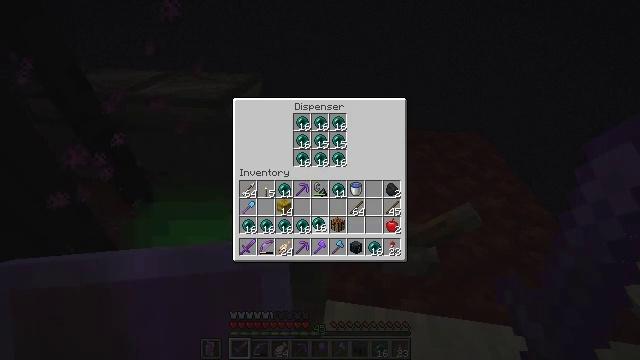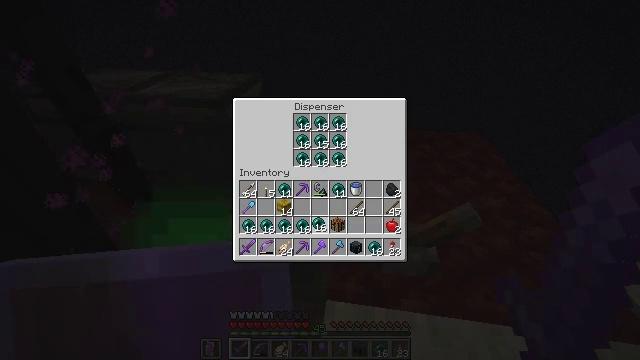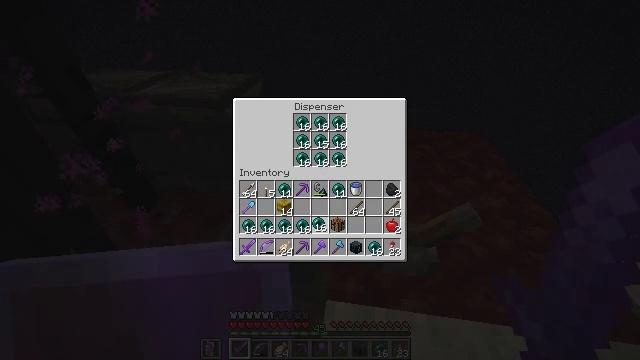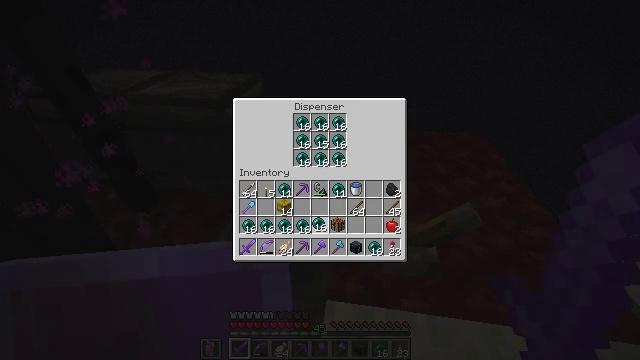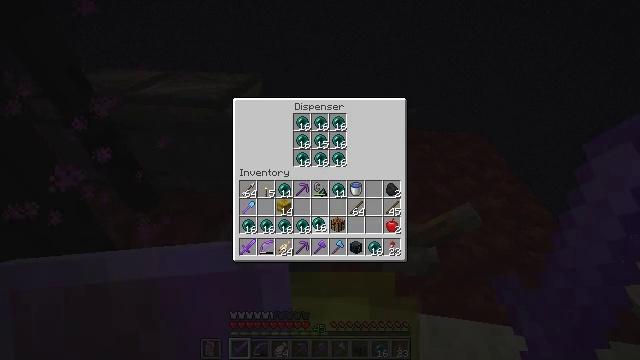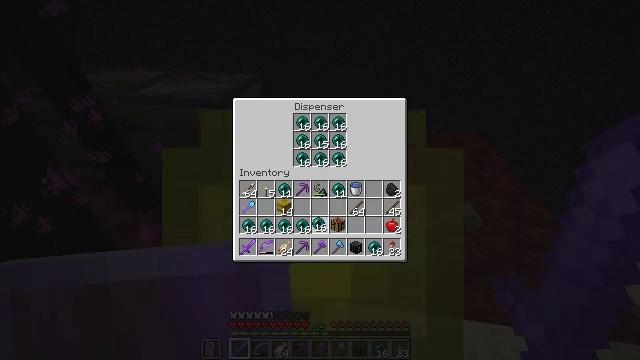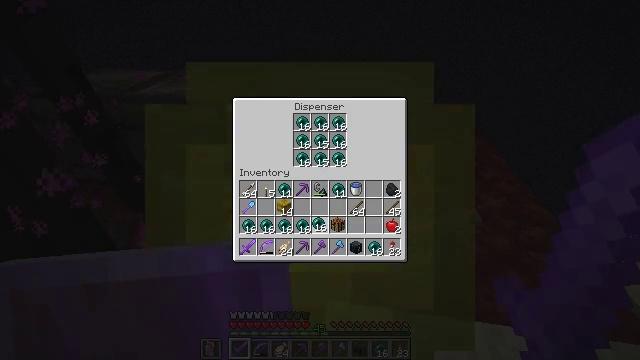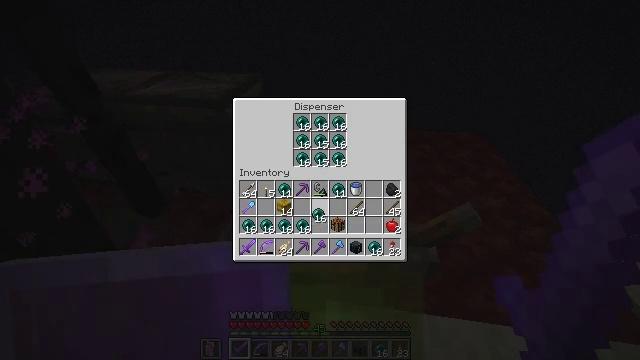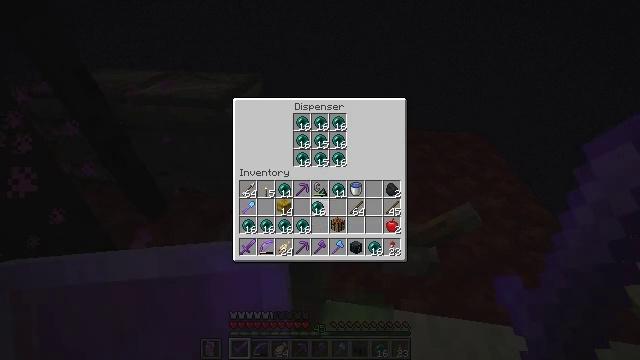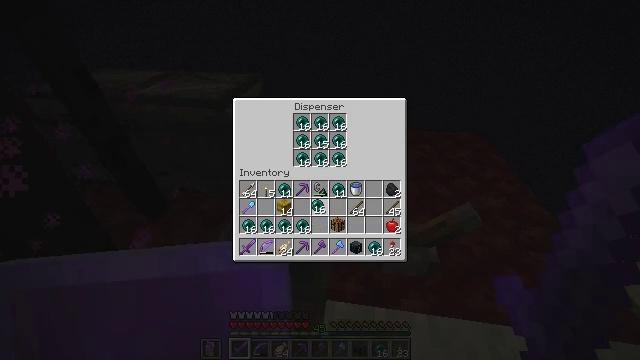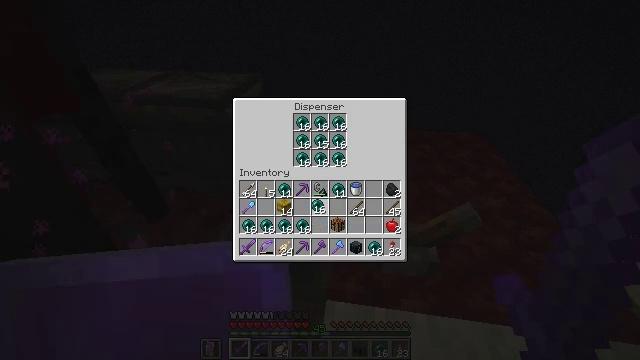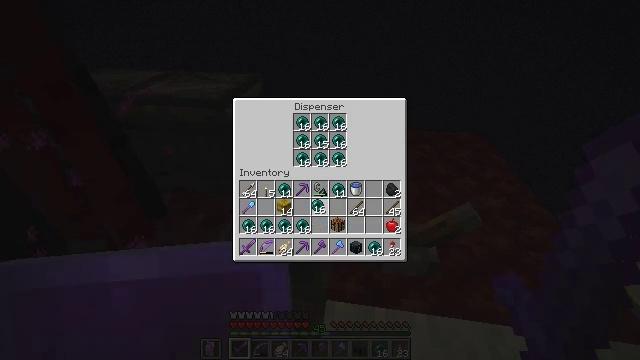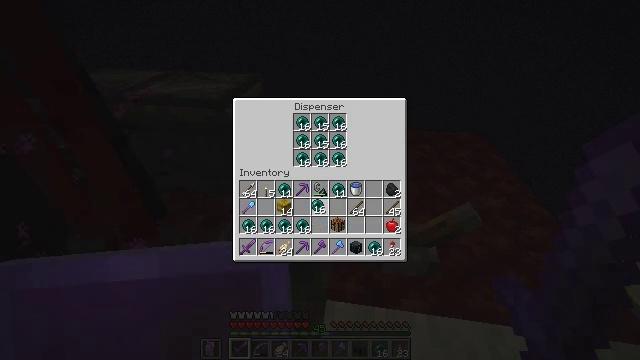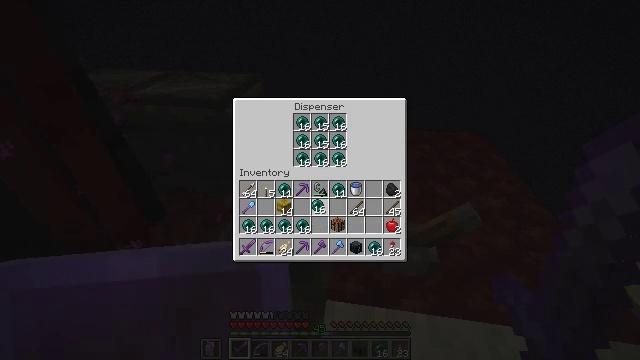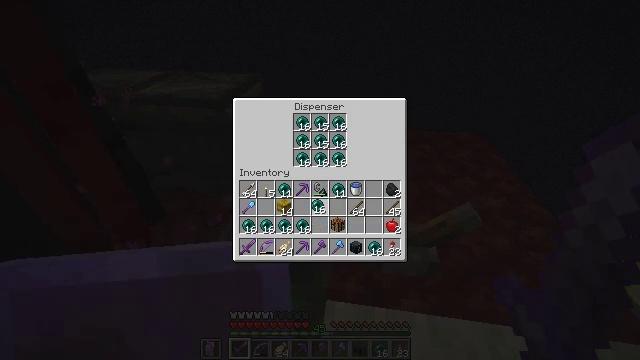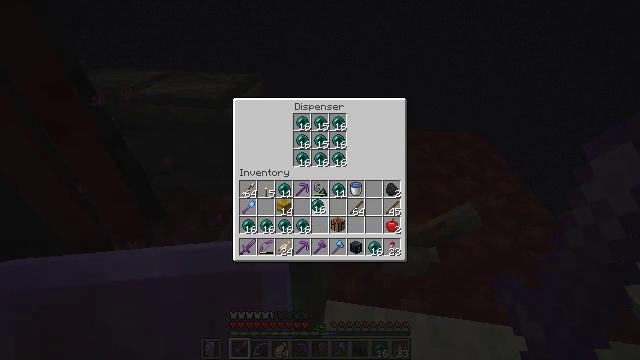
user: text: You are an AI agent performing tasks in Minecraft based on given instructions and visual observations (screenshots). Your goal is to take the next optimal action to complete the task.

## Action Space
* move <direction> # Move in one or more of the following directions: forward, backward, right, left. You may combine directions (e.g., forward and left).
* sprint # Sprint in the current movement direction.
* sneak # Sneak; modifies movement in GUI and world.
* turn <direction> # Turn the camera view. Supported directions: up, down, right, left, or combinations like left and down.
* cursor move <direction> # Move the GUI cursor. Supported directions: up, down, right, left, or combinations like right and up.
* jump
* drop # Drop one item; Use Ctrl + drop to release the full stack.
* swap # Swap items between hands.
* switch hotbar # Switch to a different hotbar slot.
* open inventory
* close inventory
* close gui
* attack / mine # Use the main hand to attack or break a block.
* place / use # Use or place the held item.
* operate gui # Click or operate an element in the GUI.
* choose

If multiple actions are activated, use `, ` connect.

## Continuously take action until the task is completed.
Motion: motion action
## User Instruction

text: Kill an enderman.
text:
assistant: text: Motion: no_op
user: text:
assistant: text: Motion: no_op
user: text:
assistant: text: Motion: no_op
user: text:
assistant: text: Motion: no_op
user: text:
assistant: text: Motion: no_op
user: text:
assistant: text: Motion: no_op
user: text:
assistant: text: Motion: cursor move up
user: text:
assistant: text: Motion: cursor move up
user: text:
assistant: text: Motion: no_op
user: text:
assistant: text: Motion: no_op
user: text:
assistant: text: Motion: no_op
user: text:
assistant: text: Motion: no_op
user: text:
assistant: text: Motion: operate gui
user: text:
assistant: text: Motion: operate gui
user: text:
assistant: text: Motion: operate gui
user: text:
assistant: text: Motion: no_op
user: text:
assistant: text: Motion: no_op
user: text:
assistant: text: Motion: no_op
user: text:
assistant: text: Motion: no_op
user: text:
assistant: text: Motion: no_op
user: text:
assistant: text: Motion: no_op
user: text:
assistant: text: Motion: no_op
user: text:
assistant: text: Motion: no_op
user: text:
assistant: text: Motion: no_op
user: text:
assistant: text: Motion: no_op
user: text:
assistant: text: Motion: no_op
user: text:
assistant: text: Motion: turn left and down
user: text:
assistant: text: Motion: turn left and down
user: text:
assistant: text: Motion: turn left and down
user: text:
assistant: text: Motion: turn left and up